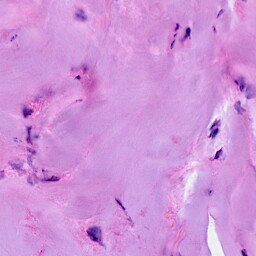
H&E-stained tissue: Breast